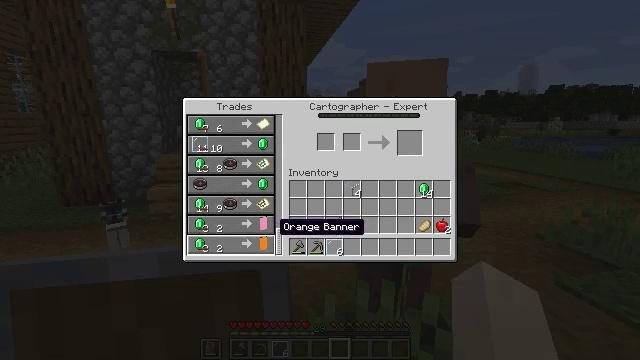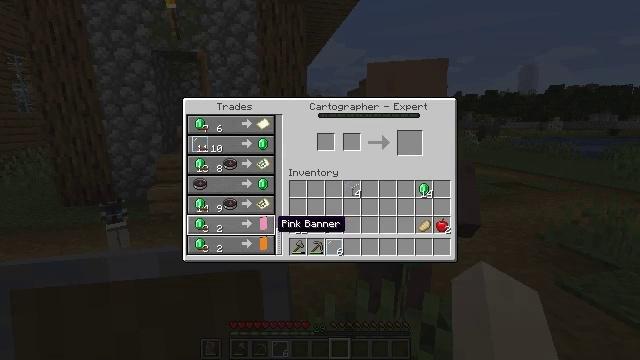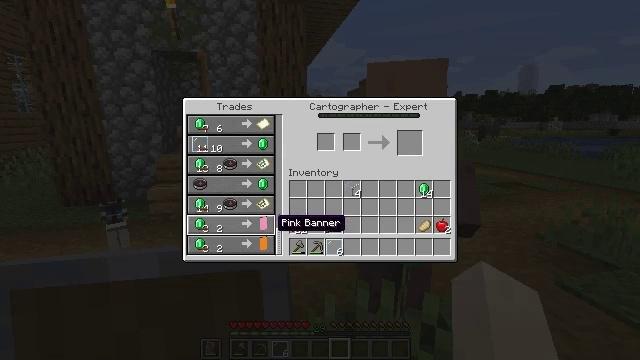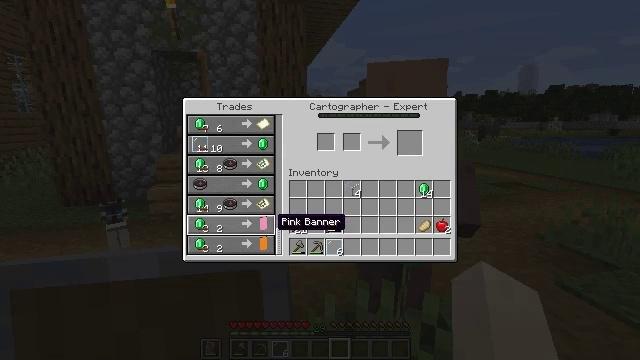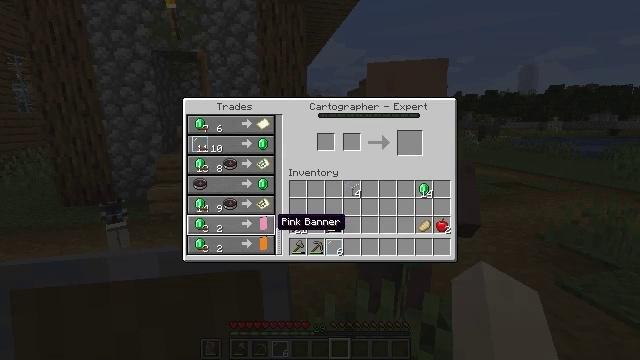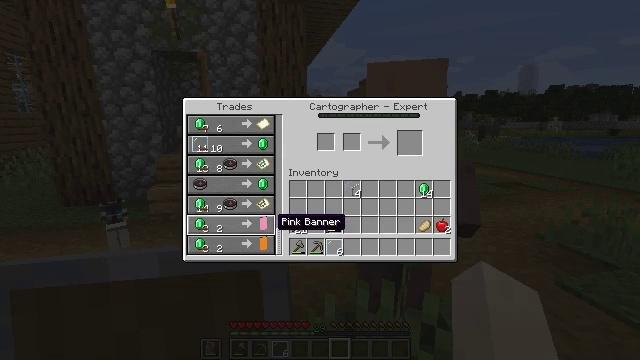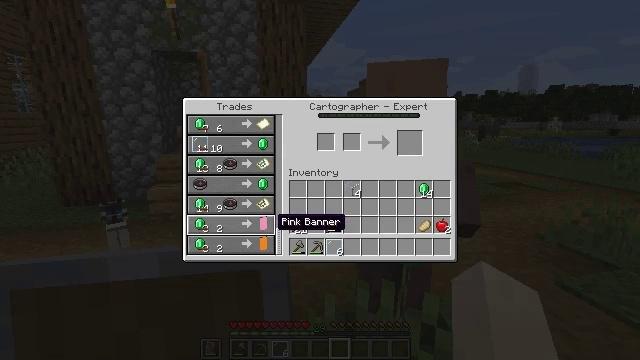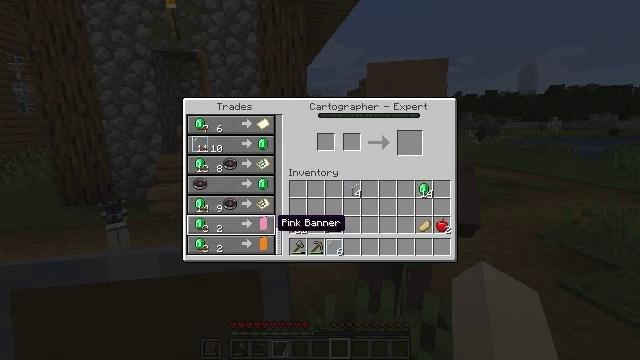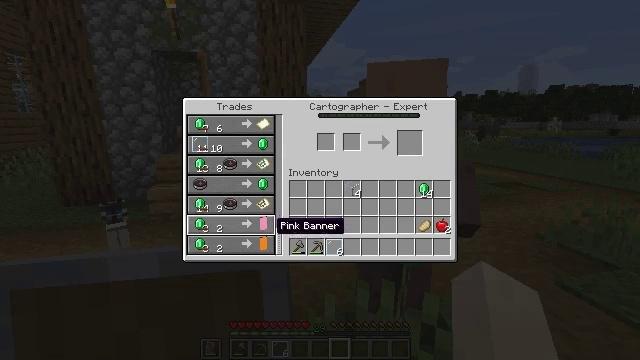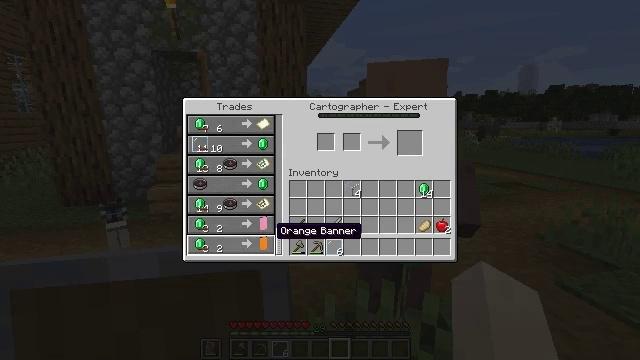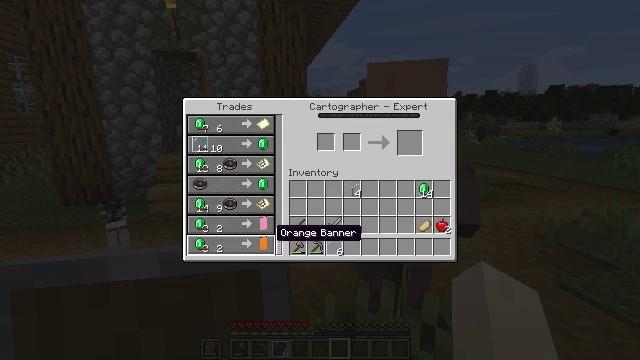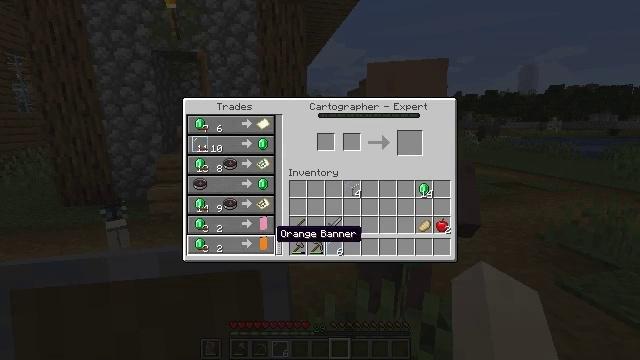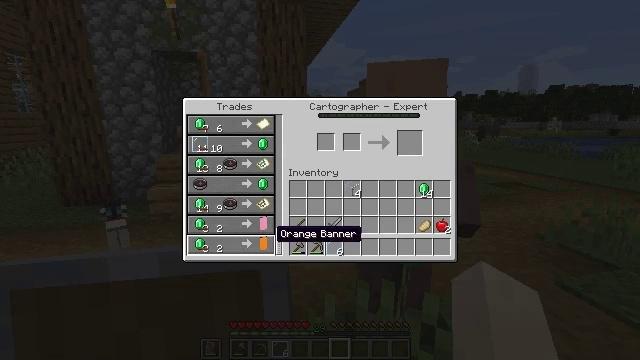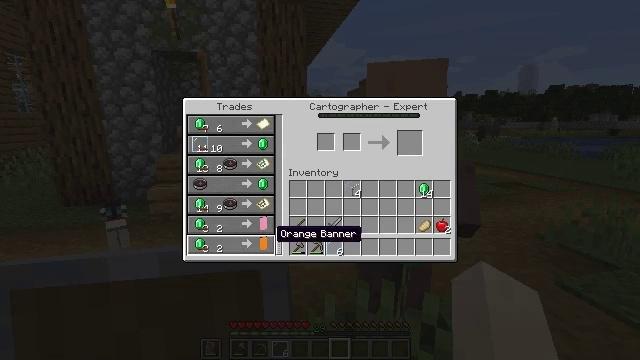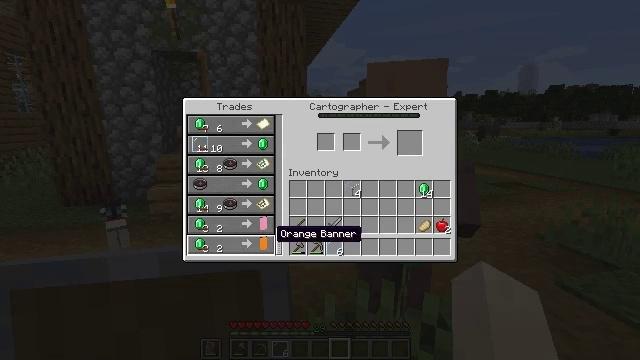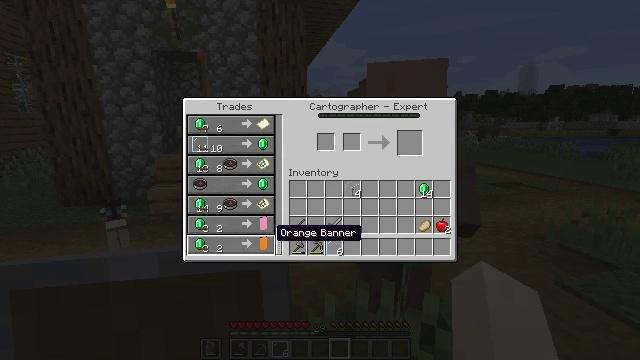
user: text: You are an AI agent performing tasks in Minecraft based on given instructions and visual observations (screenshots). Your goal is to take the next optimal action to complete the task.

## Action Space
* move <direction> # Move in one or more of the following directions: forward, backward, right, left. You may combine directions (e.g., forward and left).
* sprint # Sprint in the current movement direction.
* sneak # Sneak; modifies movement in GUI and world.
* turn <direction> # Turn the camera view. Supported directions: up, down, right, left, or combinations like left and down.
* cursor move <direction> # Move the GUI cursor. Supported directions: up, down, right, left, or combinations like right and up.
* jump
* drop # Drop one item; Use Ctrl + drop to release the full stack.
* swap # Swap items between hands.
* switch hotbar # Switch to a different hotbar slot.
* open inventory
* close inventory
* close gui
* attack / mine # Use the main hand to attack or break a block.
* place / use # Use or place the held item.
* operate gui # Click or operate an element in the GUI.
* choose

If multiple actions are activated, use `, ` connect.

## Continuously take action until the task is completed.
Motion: motion action
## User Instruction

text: Attack the loom to pick it up.
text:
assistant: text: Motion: no_op
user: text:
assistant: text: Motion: no_op
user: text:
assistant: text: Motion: no_op
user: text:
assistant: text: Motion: no_op
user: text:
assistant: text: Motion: no_op
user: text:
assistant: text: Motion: no_op
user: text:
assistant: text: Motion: no_op
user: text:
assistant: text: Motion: no_op
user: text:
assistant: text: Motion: no_op
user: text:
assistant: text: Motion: no_op
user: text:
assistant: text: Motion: no_op
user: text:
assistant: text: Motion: no_op
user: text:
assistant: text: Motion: no_op
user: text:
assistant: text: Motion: no_op
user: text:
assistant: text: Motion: no_op
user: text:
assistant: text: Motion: no_op
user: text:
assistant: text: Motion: cursor move left
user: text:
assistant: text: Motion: cursor move left
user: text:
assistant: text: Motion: cursor move left
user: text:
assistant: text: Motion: no_op
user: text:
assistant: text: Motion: cursor move right
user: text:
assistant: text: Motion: cursor move right
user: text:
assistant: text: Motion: cursor move right
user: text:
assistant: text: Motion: cursor move right
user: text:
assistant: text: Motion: no_op
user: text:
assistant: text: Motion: no_op
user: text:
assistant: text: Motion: no_op
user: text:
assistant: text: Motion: cursor move right
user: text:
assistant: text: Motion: no_op
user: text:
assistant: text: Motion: no_op